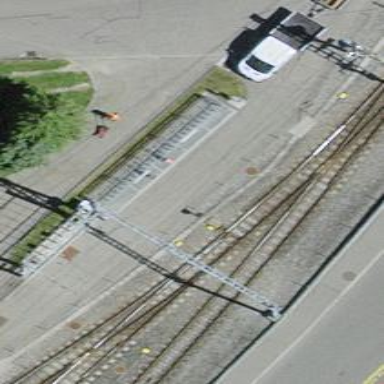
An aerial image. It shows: Railway switch.